Question: I have a listview which contains custom rows. When I show the listview with it's custom rows, all the rows only have a height of about 2px. I tried it on an Android 4.0 device, and on an emulator which has Android 2.x. I added a screenshot of the problem.
Prepare, here comes quite a lot of code:
This is my code for my custom row:
'''
<RelativeLayout xmlns:android="http://schemas.android.com/apk/res/android"
android:layout_width="fill_parent"
android:layout_height="105px"
android:background="#fff"
android:orientation="vertical"
android:paddingLeft="15dp" >
<TextView
android:id="@+id/toptext"
android:layout_width="fill_parent"
android:layout_height="0dip"
android:layout_alignParentBottom="true"
android:layout_alignParentTop="true"
android:layout_marginTop="8px"
android:gravity="top"
android:text="name"
android:textColor="#322a37"
android:textSize="11pt" />
</RelativeLayout>
'''
The code in my activity:
'''
public class ListActivity extends BaseActivity {
private ArrayList<User> m_items;
private ObjectAdapter m_adapter;
private EditText textSearch;
private ListView listView;
public void onCreate(Bundle savedInstanceState) {
super.onCreate(savedInstanceState);
setContentView(R.layout.list);
textSearch = (EditText) findViewById(R.id.textSearch);
listView = (ListView) findViewById(R.id.listView);
m_items = new ArrayList<User>();
//(fill m_items, goes well)
this.m_adapter = new ObjectAdapter(this, R.layout.row_text, m_items);
listView.setAdapter(this.m_adapter);
}
private class ObjectAdapter extends ArrayAdapter<User> {
private ArrayList<User> items;
@SuppressWarnings("unchecked")
public ObjectAdapter(Context context, int textViewResourceId,
ArrayList<User> items) {
super(context, textViewResourceId, items);
this.items = items;
}
@Override
public View getView(int position, View convertView, ViewGroup parent) {
View v = convertView;
if (v == null) {
LayoutInflater vi = (LayoutInflater) getSystemService(Context.LAYOUT_INFLATER_SERVICE);
v = vi.inflate(R.layout.row_text, null);
}
User u = items.get(position);
if (u != null) {
TextView top = (TextView) v.findViewById(R.id.toptext);
if (top != null) {
top.setText(u.getName());
}
}
return v;
}
}
}
'''

Anyone any clue why this is happening?
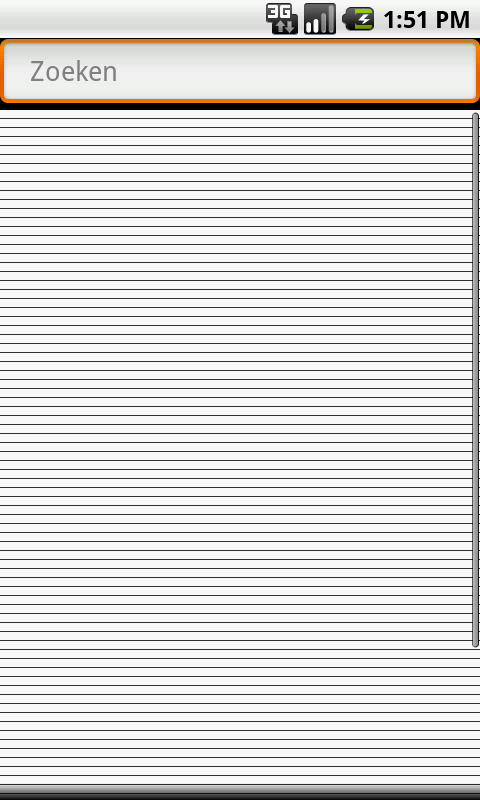
Answer: The line:
'''
android:layout_height="0dip"
'''
does not strike me as being particularly clever.